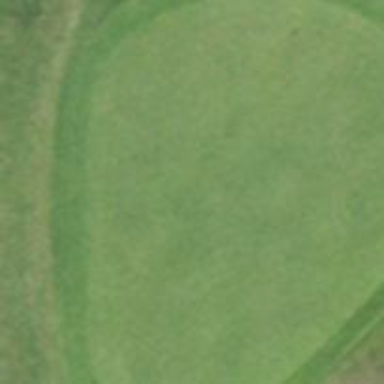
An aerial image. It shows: Picturesque green golfing area with grass land use.